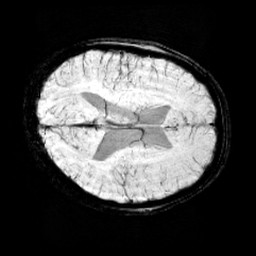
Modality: minIP
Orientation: axial
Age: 11
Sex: male
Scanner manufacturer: siemens
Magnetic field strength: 3 T
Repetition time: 0.027 s
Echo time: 0.02 s